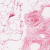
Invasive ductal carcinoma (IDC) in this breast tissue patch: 0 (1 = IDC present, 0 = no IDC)